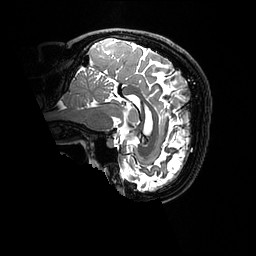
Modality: T2w
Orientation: sagittal
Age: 30
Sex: female
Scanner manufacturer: ge
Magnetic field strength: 3 T
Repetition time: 3.202 s
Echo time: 0.06629 s